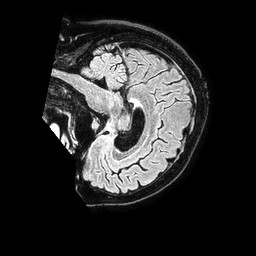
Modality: FLAIR
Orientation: sagittal
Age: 74
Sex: male
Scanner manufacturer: philips
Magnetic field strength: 1.5 T
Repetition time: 4.8 s
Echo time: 0.3 s